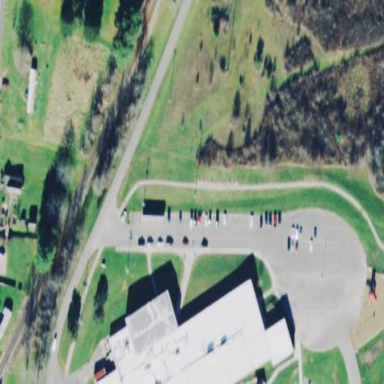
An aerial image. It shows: Parking area.